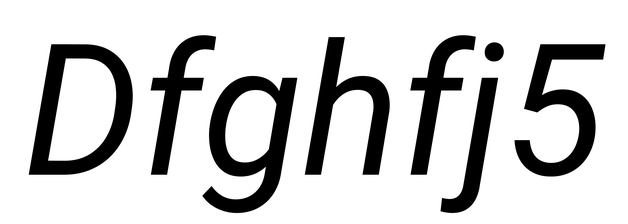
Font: Roboto-Italic_Italic